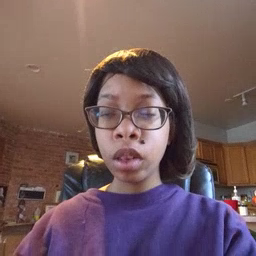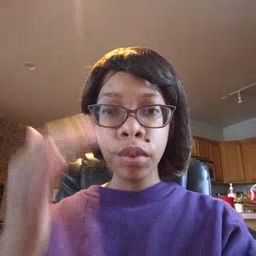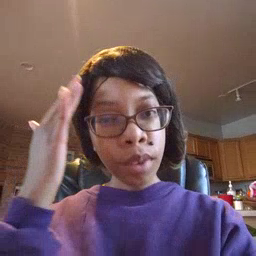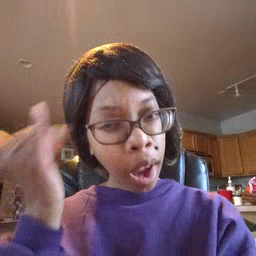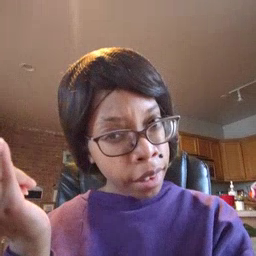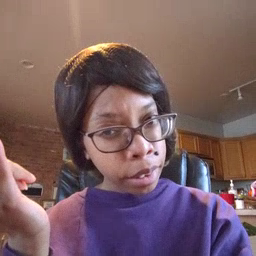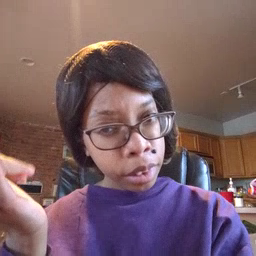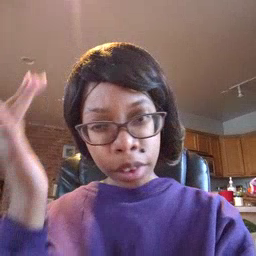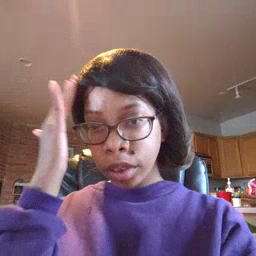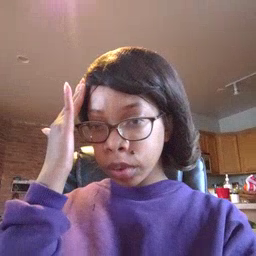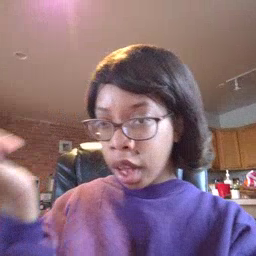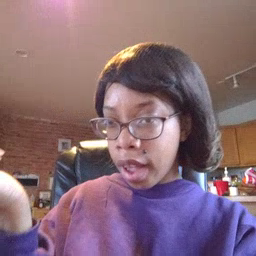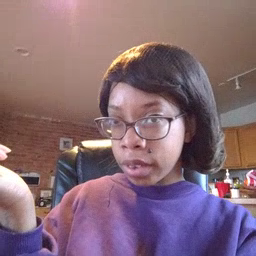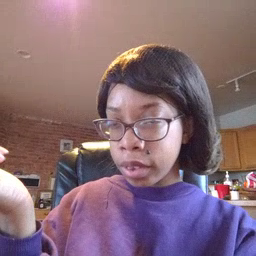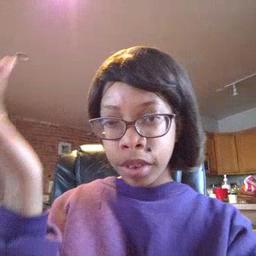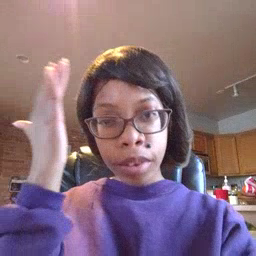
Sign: why